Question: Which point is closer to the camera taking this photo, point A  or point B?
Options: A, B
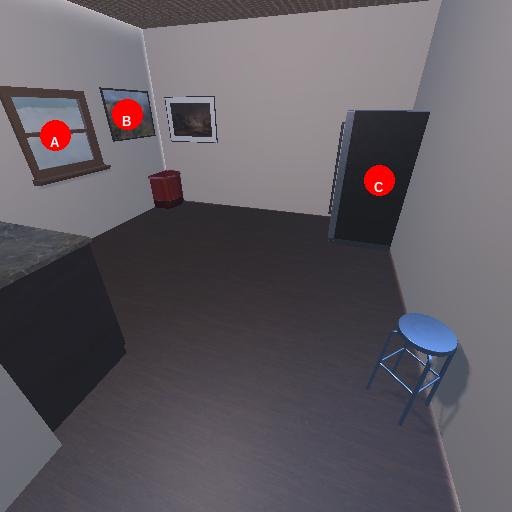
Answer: A